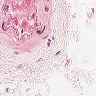
Metastatic tissue present: no